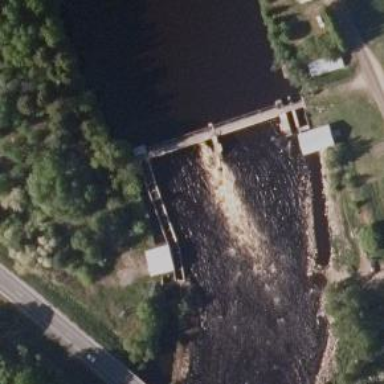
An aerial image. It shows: Dam across waterway.